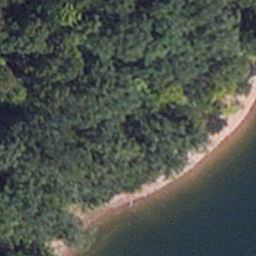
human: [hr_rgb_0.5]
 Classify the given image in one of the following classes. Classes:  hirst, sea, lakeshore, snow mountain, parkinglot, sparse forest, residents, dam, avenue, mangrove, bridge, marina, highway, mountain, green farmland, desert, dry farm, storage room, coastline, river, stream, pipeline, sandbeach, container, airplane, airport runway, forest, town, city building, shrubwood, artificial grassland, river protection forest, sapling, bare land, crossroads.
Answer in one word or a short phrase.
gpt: lakeshore